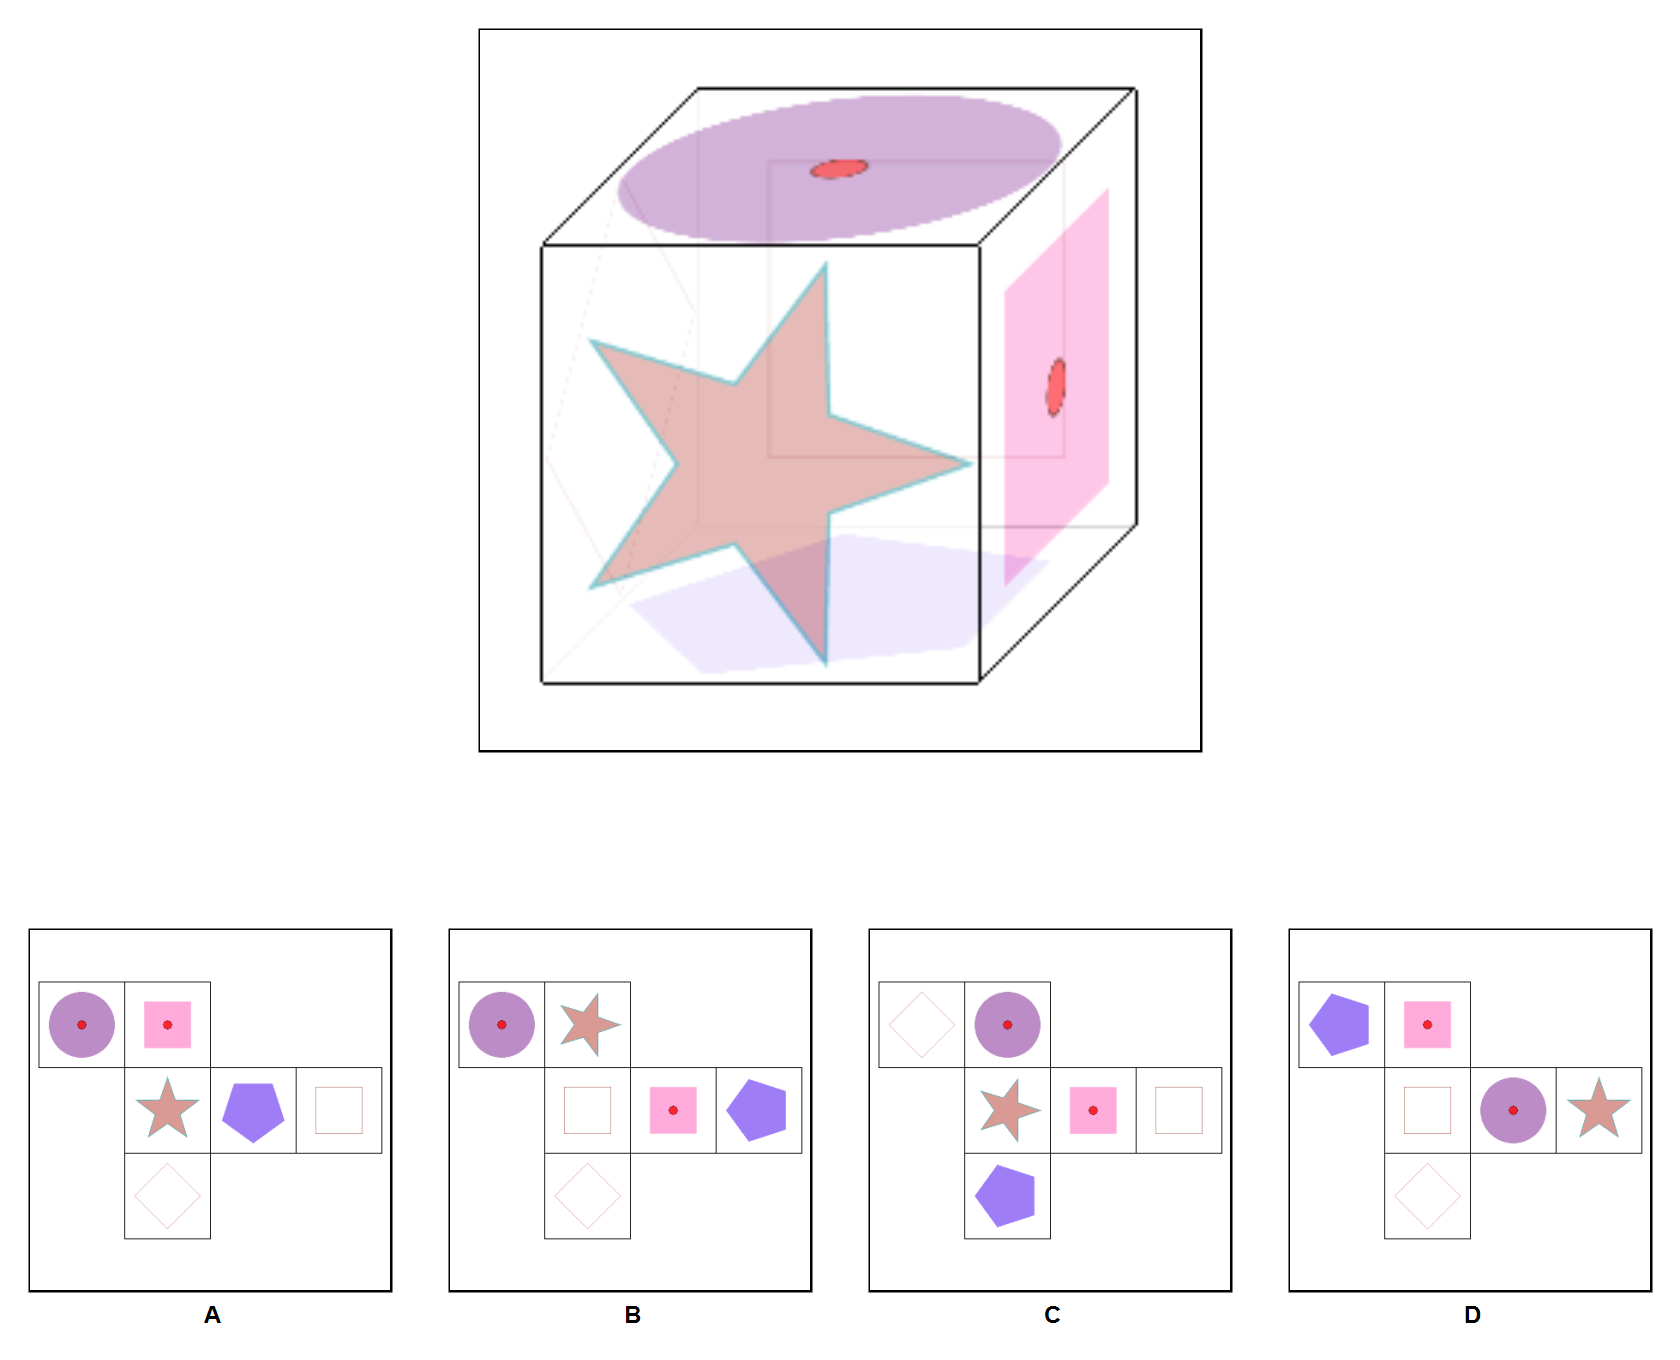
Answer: B